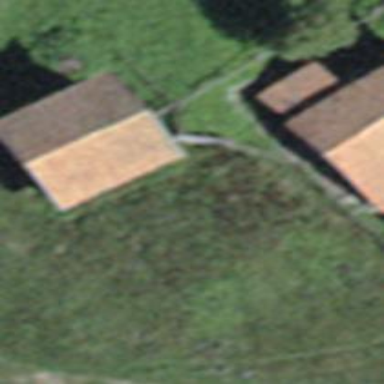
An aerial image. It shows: Shed.